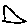
Label: triangle